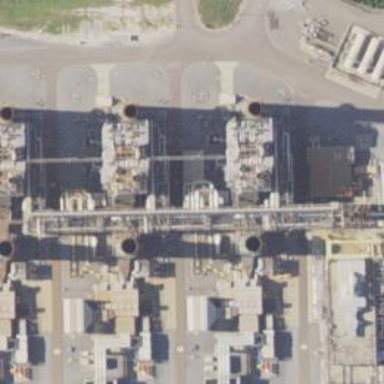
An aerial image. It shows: Gas turbine power generator.